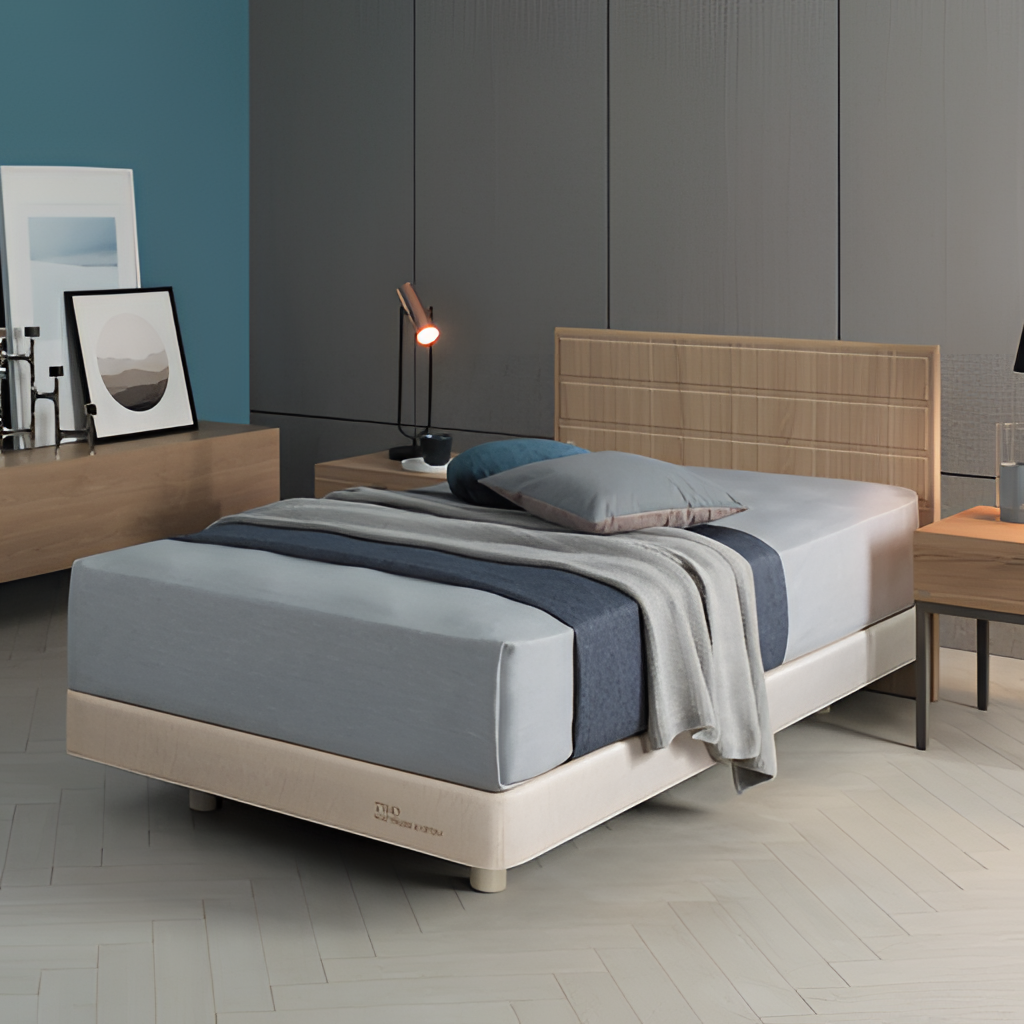
beige fabric bed, bedroom, paint wallpaper, with solid pattern, wood flooring, with herringbone pattern, modern